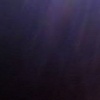
Label: space